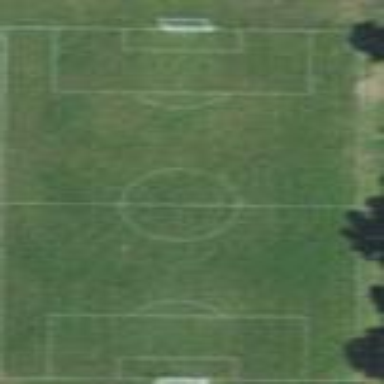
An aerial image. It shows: Soccer pitch for leisureland activities.